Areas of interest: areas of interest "Park and greenspace"
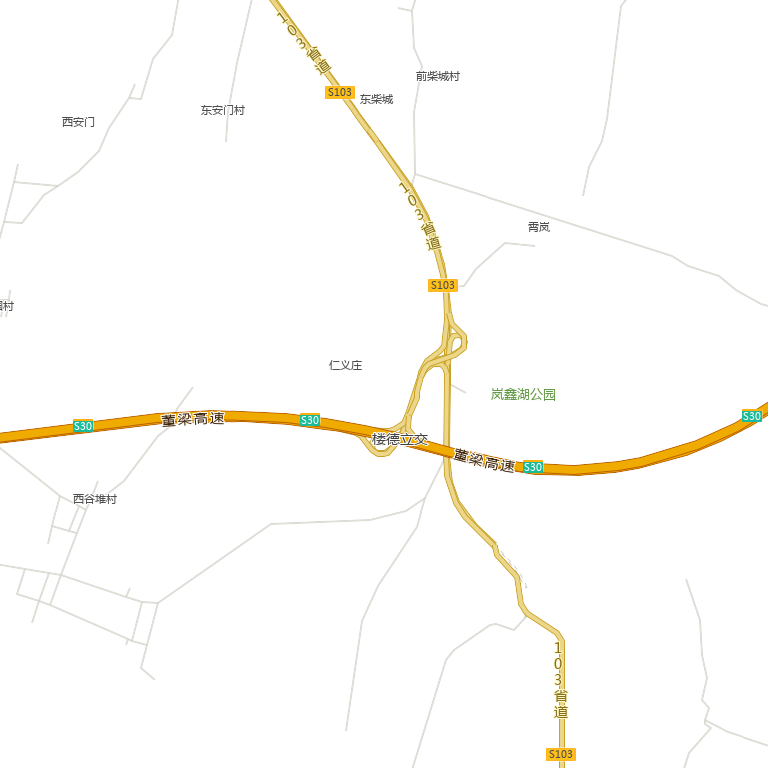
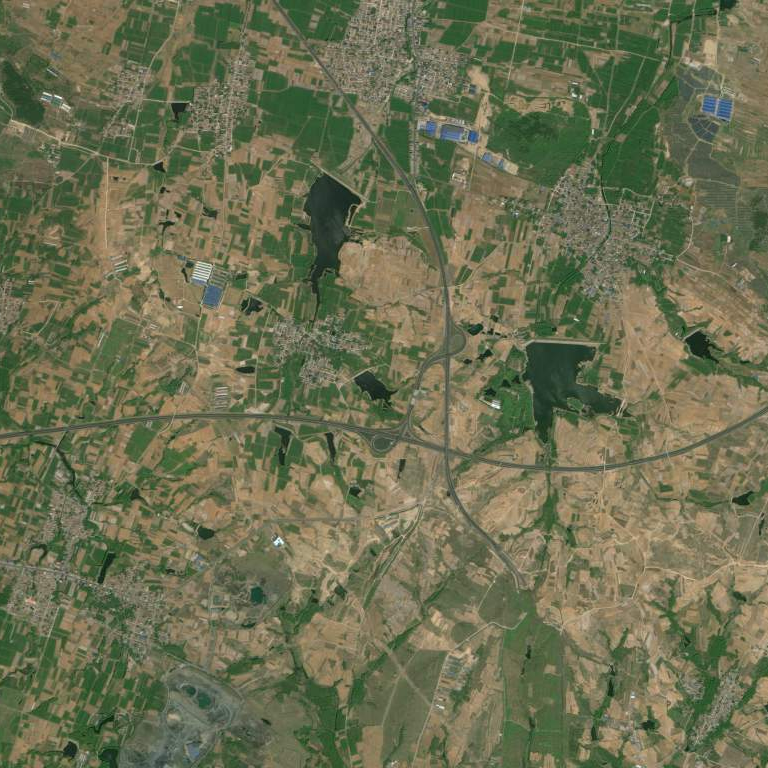